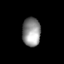
Tissue: skin
Cell type: Epithelial cells
Senescence score: 0.7647
Nuclear area (px): 511
Mean DAPI intensity: 144.325